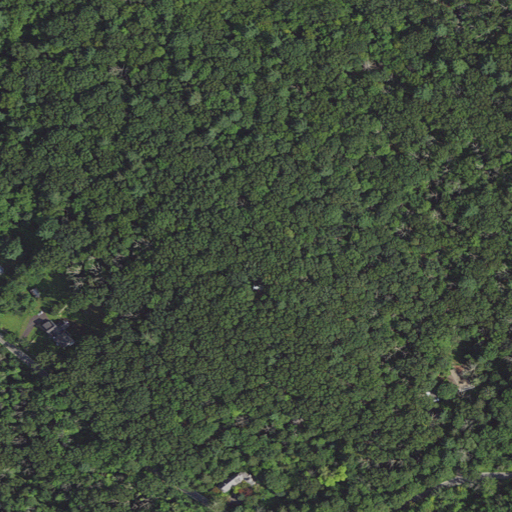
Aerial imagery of mountain in Massachusetts named Brush Hill containing deciduous forest, mixed forest, open development, low intensity development, and pasture